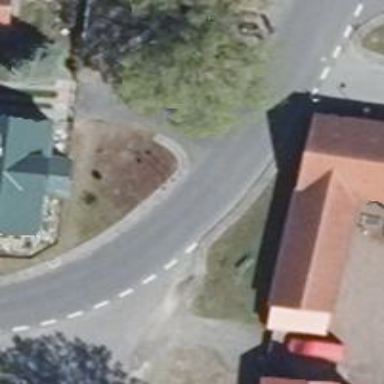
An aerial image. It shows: Secondary road with asphalt surface.